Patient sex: M
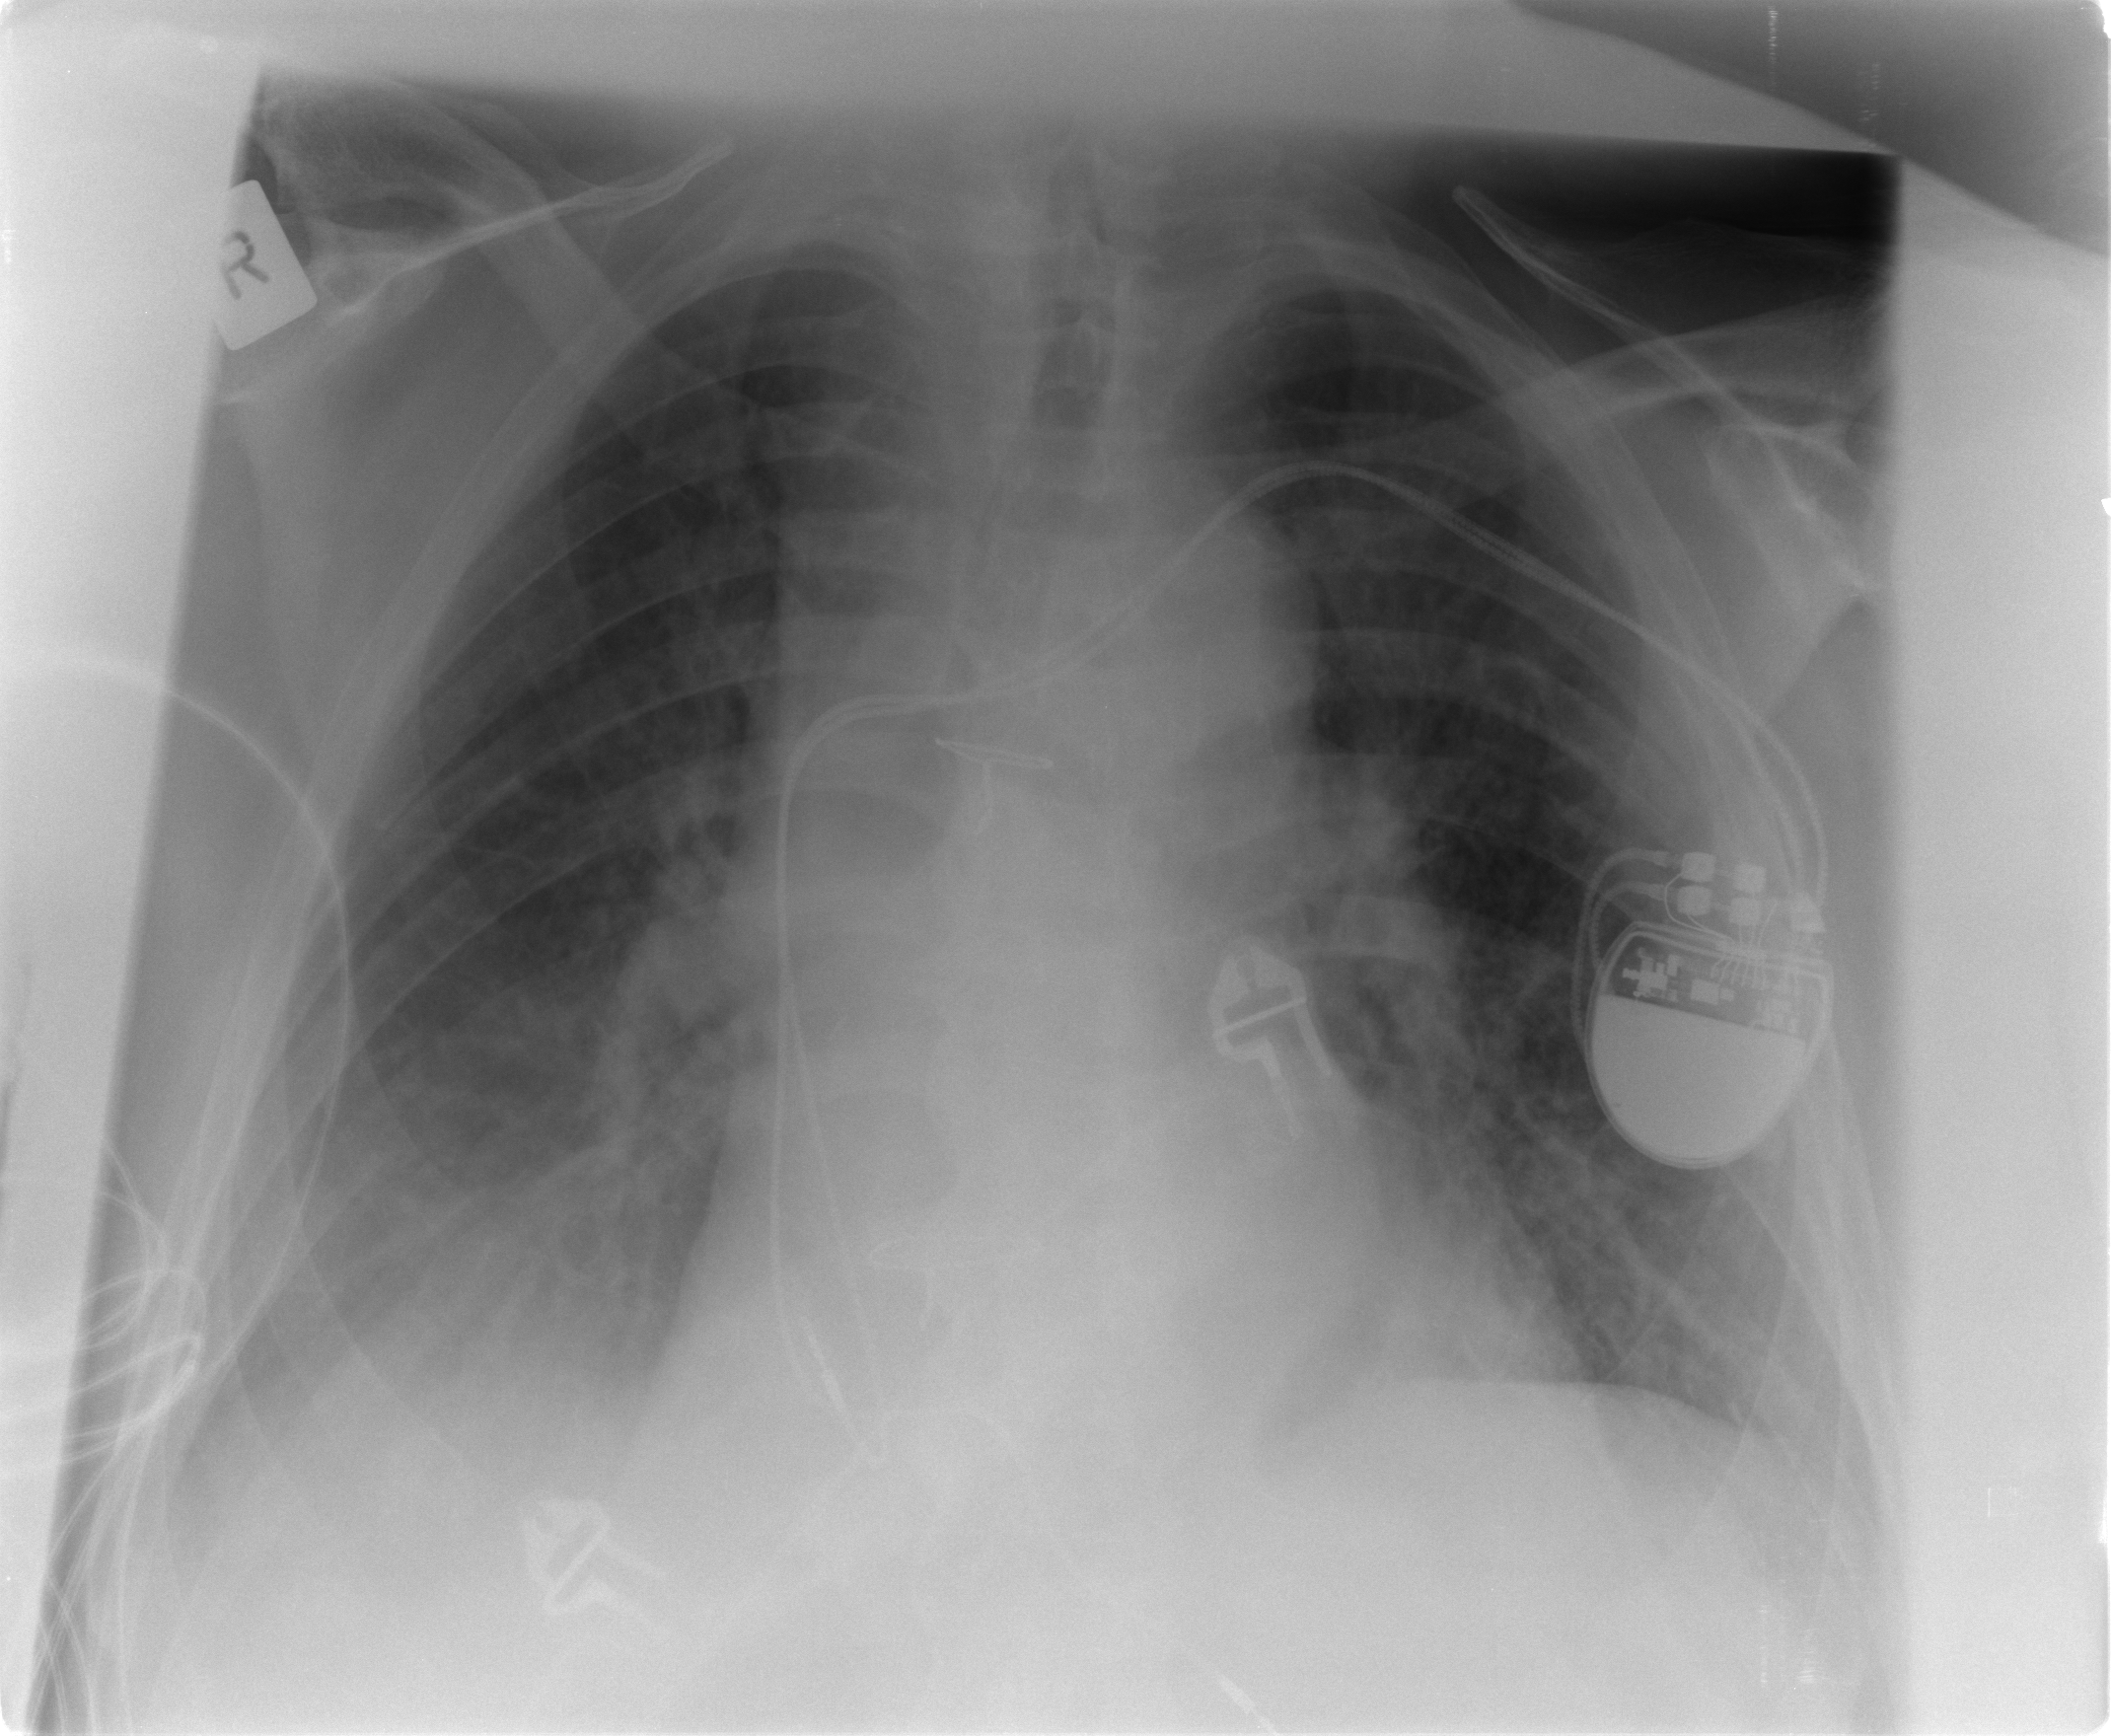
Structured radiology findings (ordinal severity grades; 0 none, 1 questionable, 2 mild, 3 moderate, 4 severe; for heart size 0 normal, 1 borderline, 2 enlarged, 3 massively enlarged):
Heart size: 2
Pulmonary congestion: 3
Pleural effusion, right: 2
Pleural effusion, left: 0
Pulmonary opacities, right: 1
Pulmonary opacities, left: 2
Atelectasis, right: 2
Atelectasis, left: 1